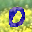
Label: 0